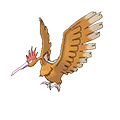
Pok\u00e9mon: fearow